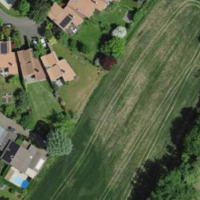
EUNIS habitat code: 52
Species observed at this site:
Geum urbanum